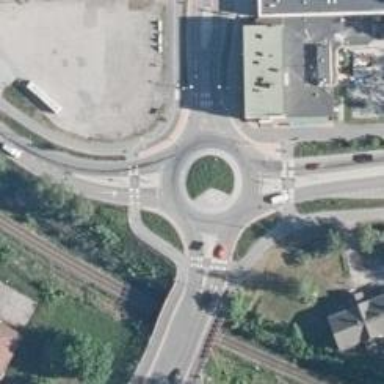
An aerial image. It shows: Asphalt road that is secondary route leading to roundabout.